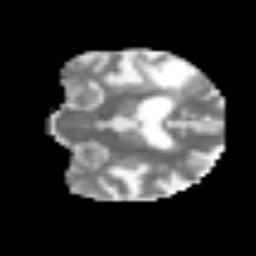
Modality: MD
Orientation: coronal
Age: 69
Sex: male
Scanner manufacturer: siemens
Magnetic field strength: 3 T
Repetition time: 3.2 s
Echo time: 0.081 s